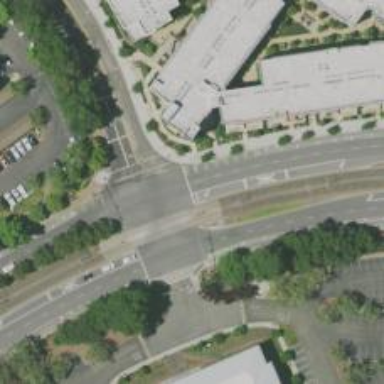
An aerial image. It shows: Solid stop line on the road marking.